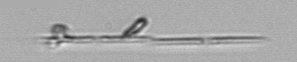
Label: Pseudo-nitzschia